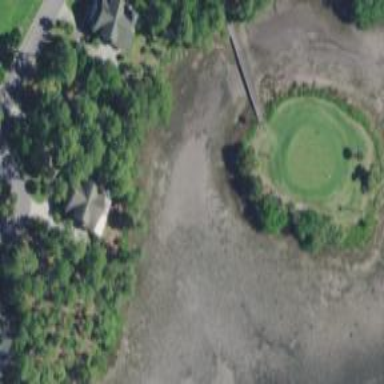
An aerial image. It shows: Water hazard in golf course. The hazard is natural water feature.